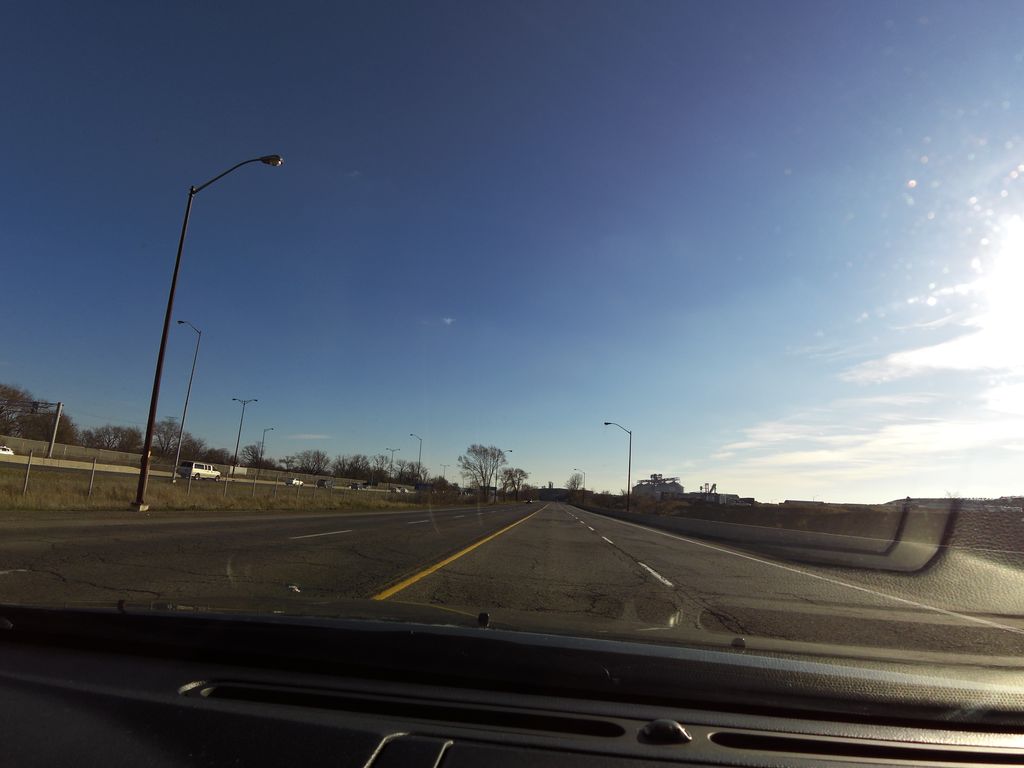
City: hamilton